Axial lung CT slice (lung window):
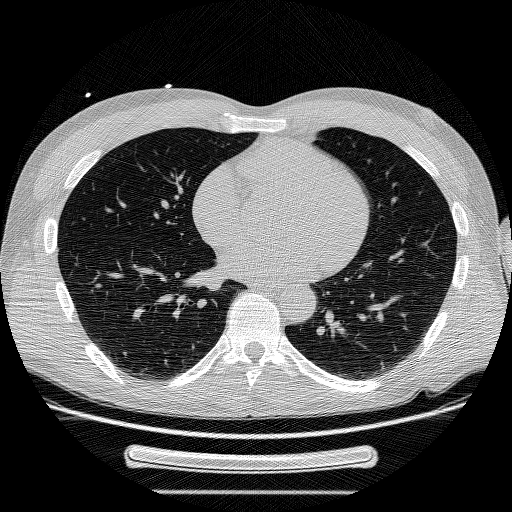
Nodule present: no